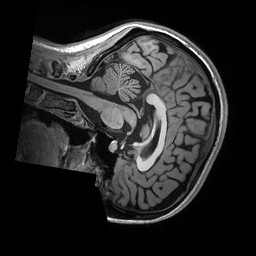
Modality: T1w
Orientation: sagittal
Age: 34
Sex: female
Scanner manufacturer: siemens
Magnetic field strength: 3 T
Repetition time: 2.3 s
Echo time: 0.00298 s